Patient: sex F, age 60
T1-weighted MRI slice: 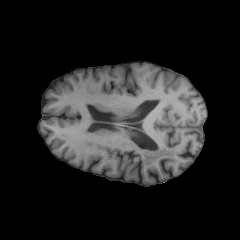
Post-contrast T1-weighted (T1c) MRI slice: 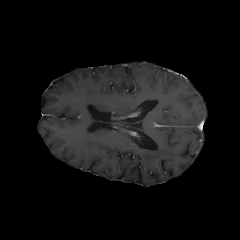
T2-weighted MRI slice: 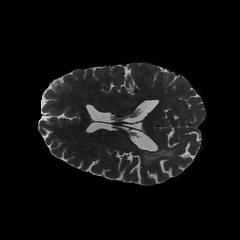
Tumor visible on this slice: yes
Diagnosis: Glioblastoma, IDH-wildtype
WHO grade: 4